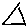
Label: triangle